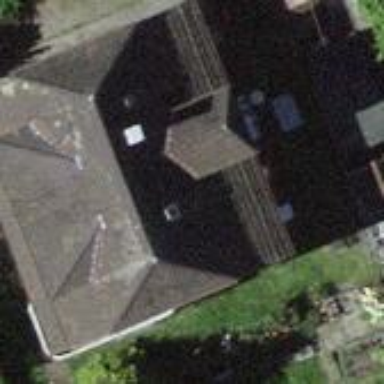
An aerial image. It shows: Detached building with half-hipped roof shape.